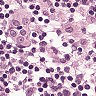
Metastatic tissue present: no